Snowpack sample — Snodgrass Mountain, Crested Butte, Colorado (2/4/25, 12:06 PM MST)
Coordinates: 38.923, -106.968
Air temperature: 35 °F
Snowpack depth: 80 cm
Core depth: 20 cm
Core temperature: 33.8 °F
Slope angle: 14°, slope face: 78°
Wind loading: low
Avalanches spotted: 0
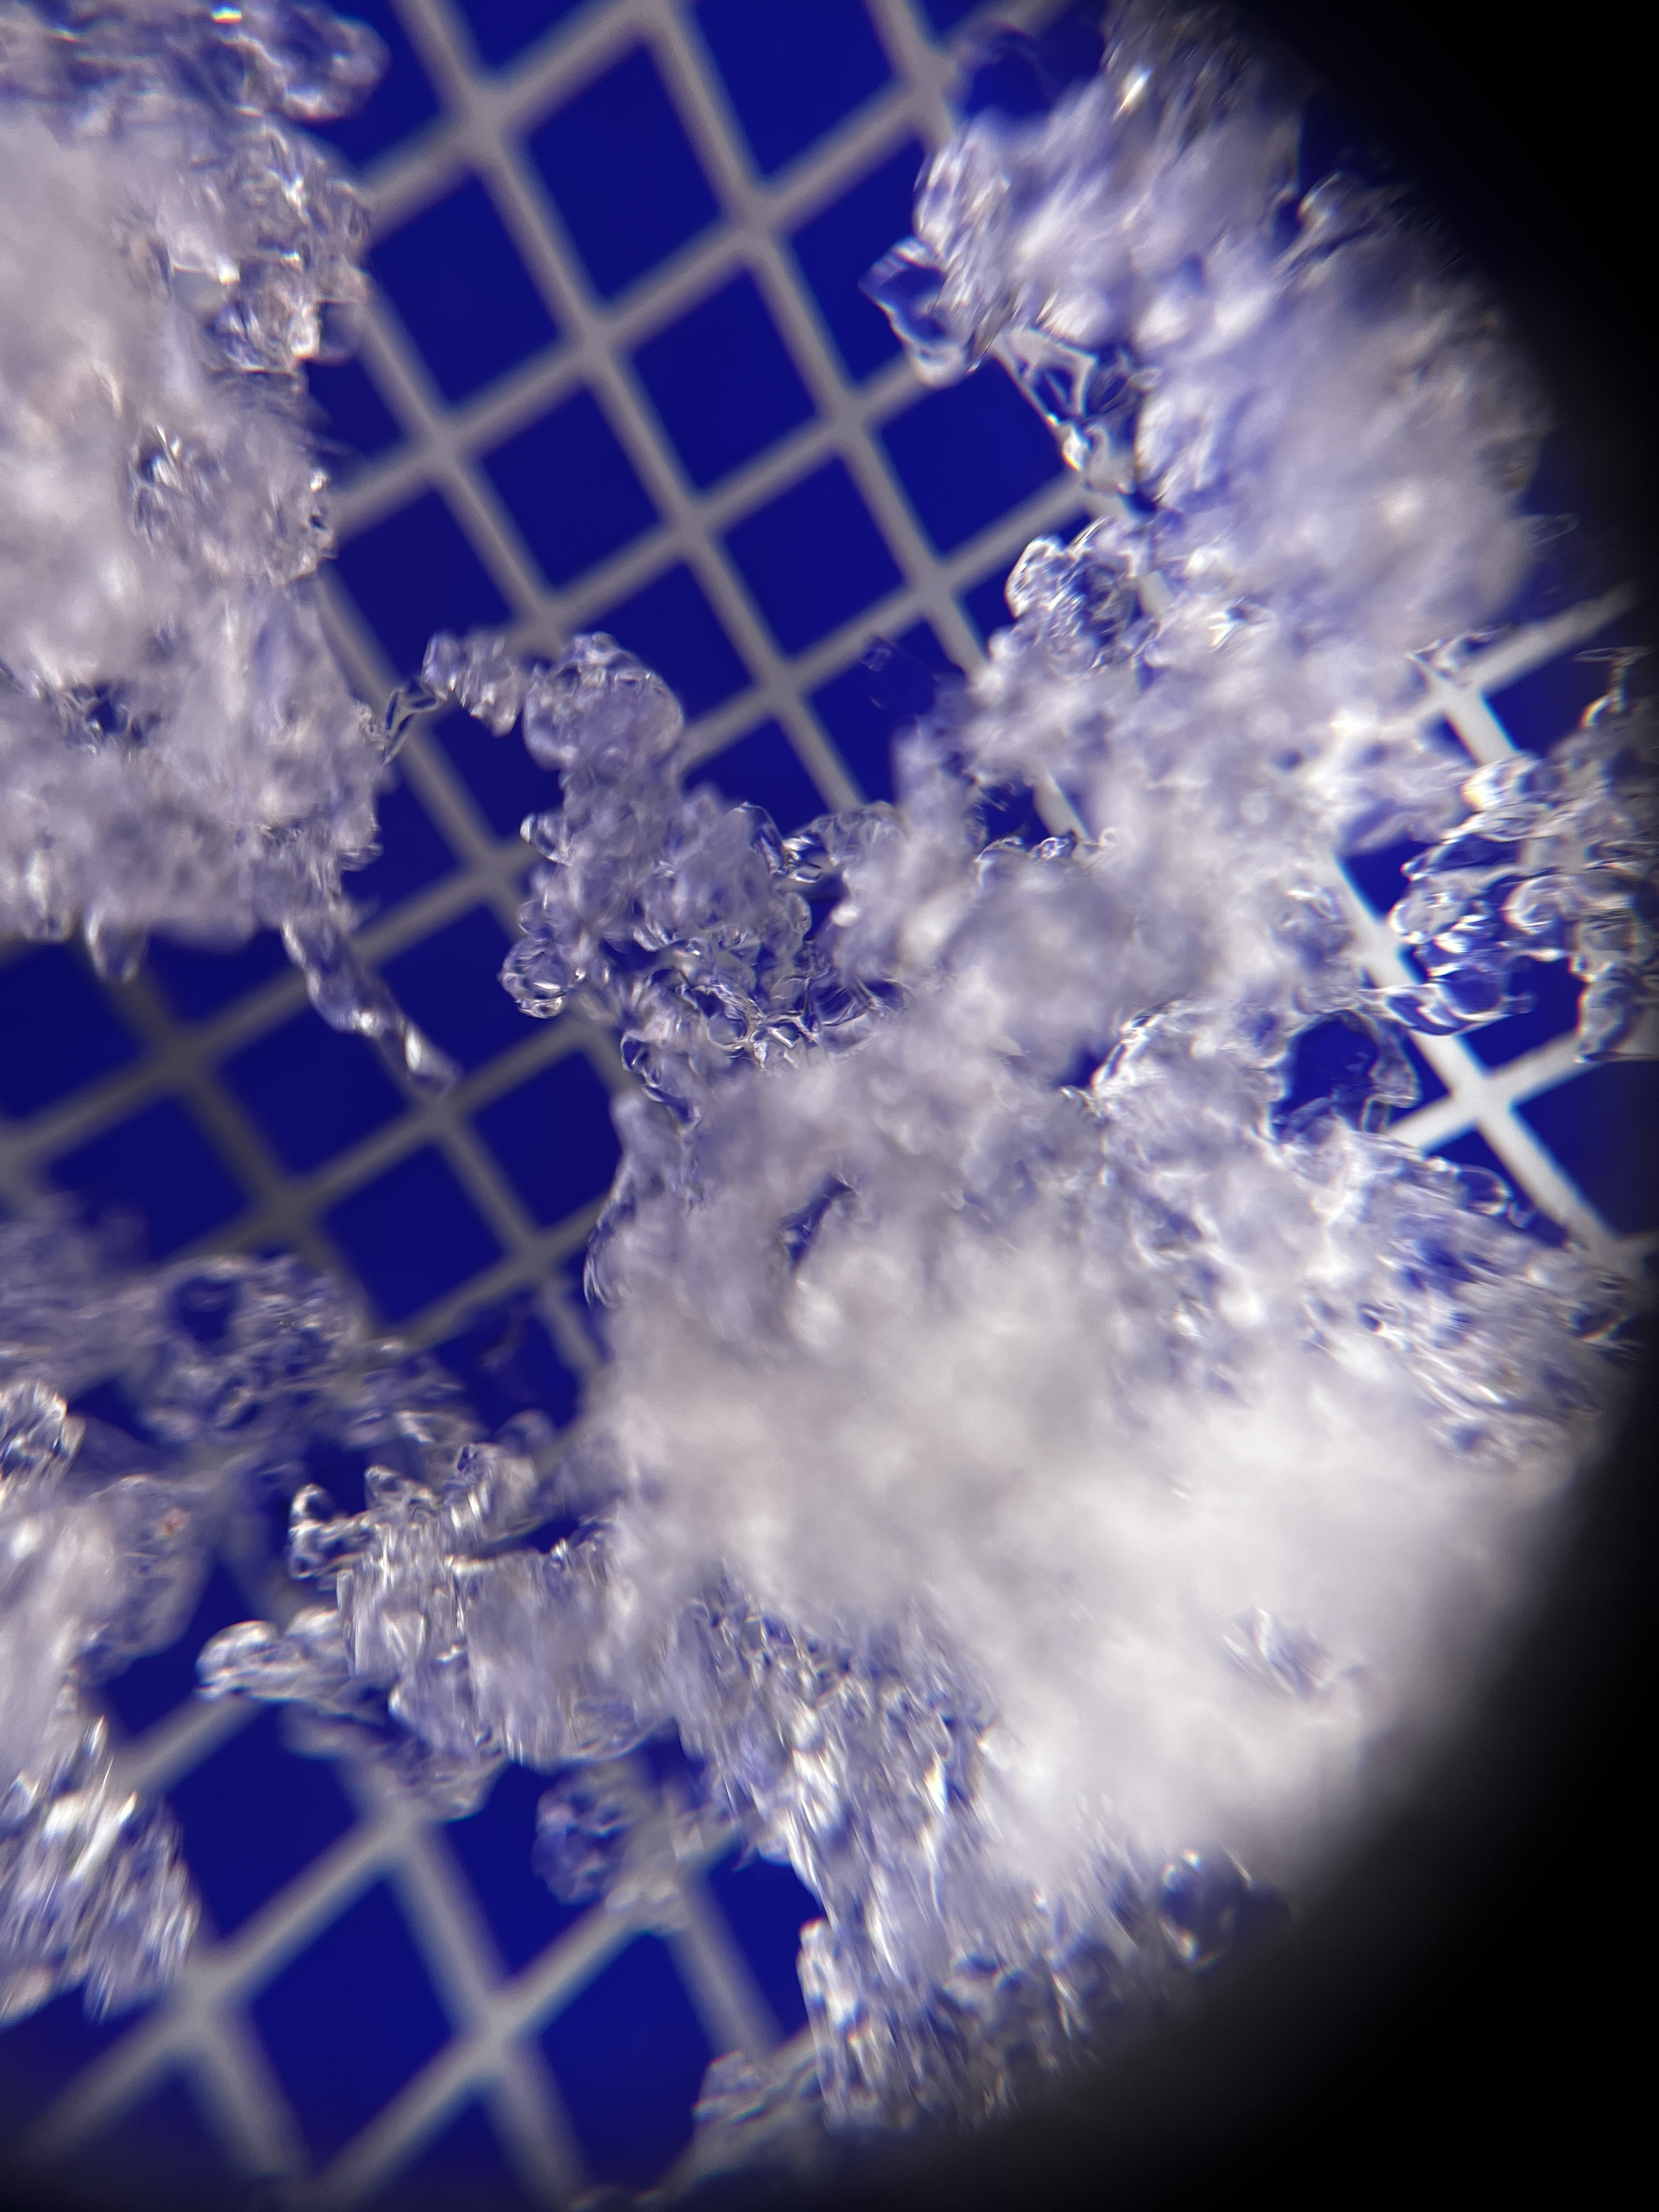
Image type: magnified_profile
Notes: No avalanches nearby, unusually warm weather for the last month reported by residents, Collected 25 yards from treeline